Question: What is the best solution to have something like a web_application DetaisView control(horizontal dataGrid with just one row!) with binding, insert and update features?

- - -
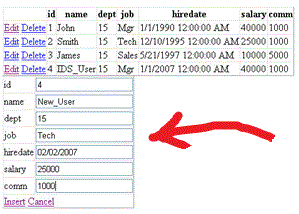
Answer: Create a user control that contains the specified fields you need to edit an item of your list
'''
<UserControl x:Class="DisplayUserControl" ...>
<StackPanel Orientation="Horizontal">
<TextBlock Text="Name"/>
<TextBox Text="{Binding Name}"/>
</StackPanel>
...
</UserControl>
'''
Bind the user control datacontext to the selected item of your List
'''
<MainWindow>
<ListBox ItemsSource="{Binding to your data}" x:Name="list"/>
<local:DisplayUserControl DataContext="{Binding SelectedItem, ElementName=list}"/>
</MainWindow>
'''
I just used a simple ListBox for displaying data